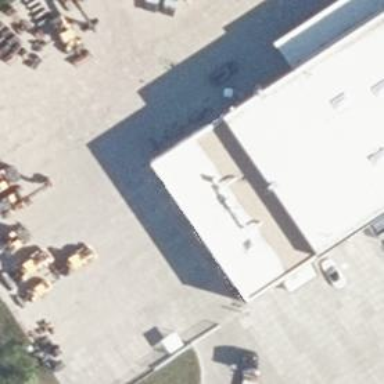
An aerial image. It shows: Commercial building.